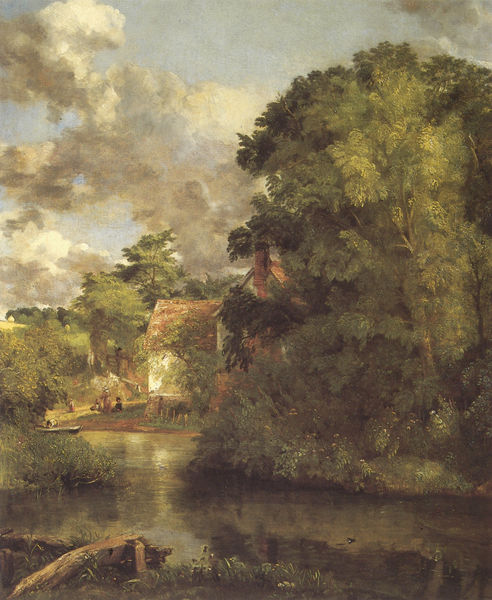
Titel: Willy Lott's House from the Stour (The Valley Farm)
Künstler: John Constable
Institution: (Privatsammlung)
Schlagwörter: baum, blau, blätter, gemälde, himmel, laub, schatten, wasser, weiß, wolken, bäume, fluss, grün, impressionismus, landschaft, menschen, ocker, see, teich, ufer, blume, blumen, braun, grau, hell, holz, licht, blüte, blüten, dach, gras, haus, rot, weg, wiese, wolke, zaun, mensch, spiegel, öl, bach, dämmerung, flusslauf, häuser, kühe, natur, schilf, spiegelung, stamm, strauch, wolen, busch, büsche, hütte, sonne, sträucher, pflanzen, england, gainsborough, wald, boot, kamin, schornstein, weiher, deutschland, ruhig, schiff, ruhe, ente, fischer, warm, sonnenlicht, dorf, ziegel, wise, idylle, picknick, rast, böschung, romantik, constable, steg, wetter, reflexe, glatt, regen, spitzweg, helligkeit, lauf, sonnig, trüb, landhaus, romantisch, bachlauf, eiche, freundlich, esche, wipfel, stumpf, koch, steinhaus, einwohner, ideallandschaft, speigelung, altdorfer, öandschaft, anwohner, gattung, grauer himmel, en